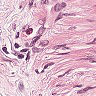
Metastatic tissue present: yes